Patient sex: F
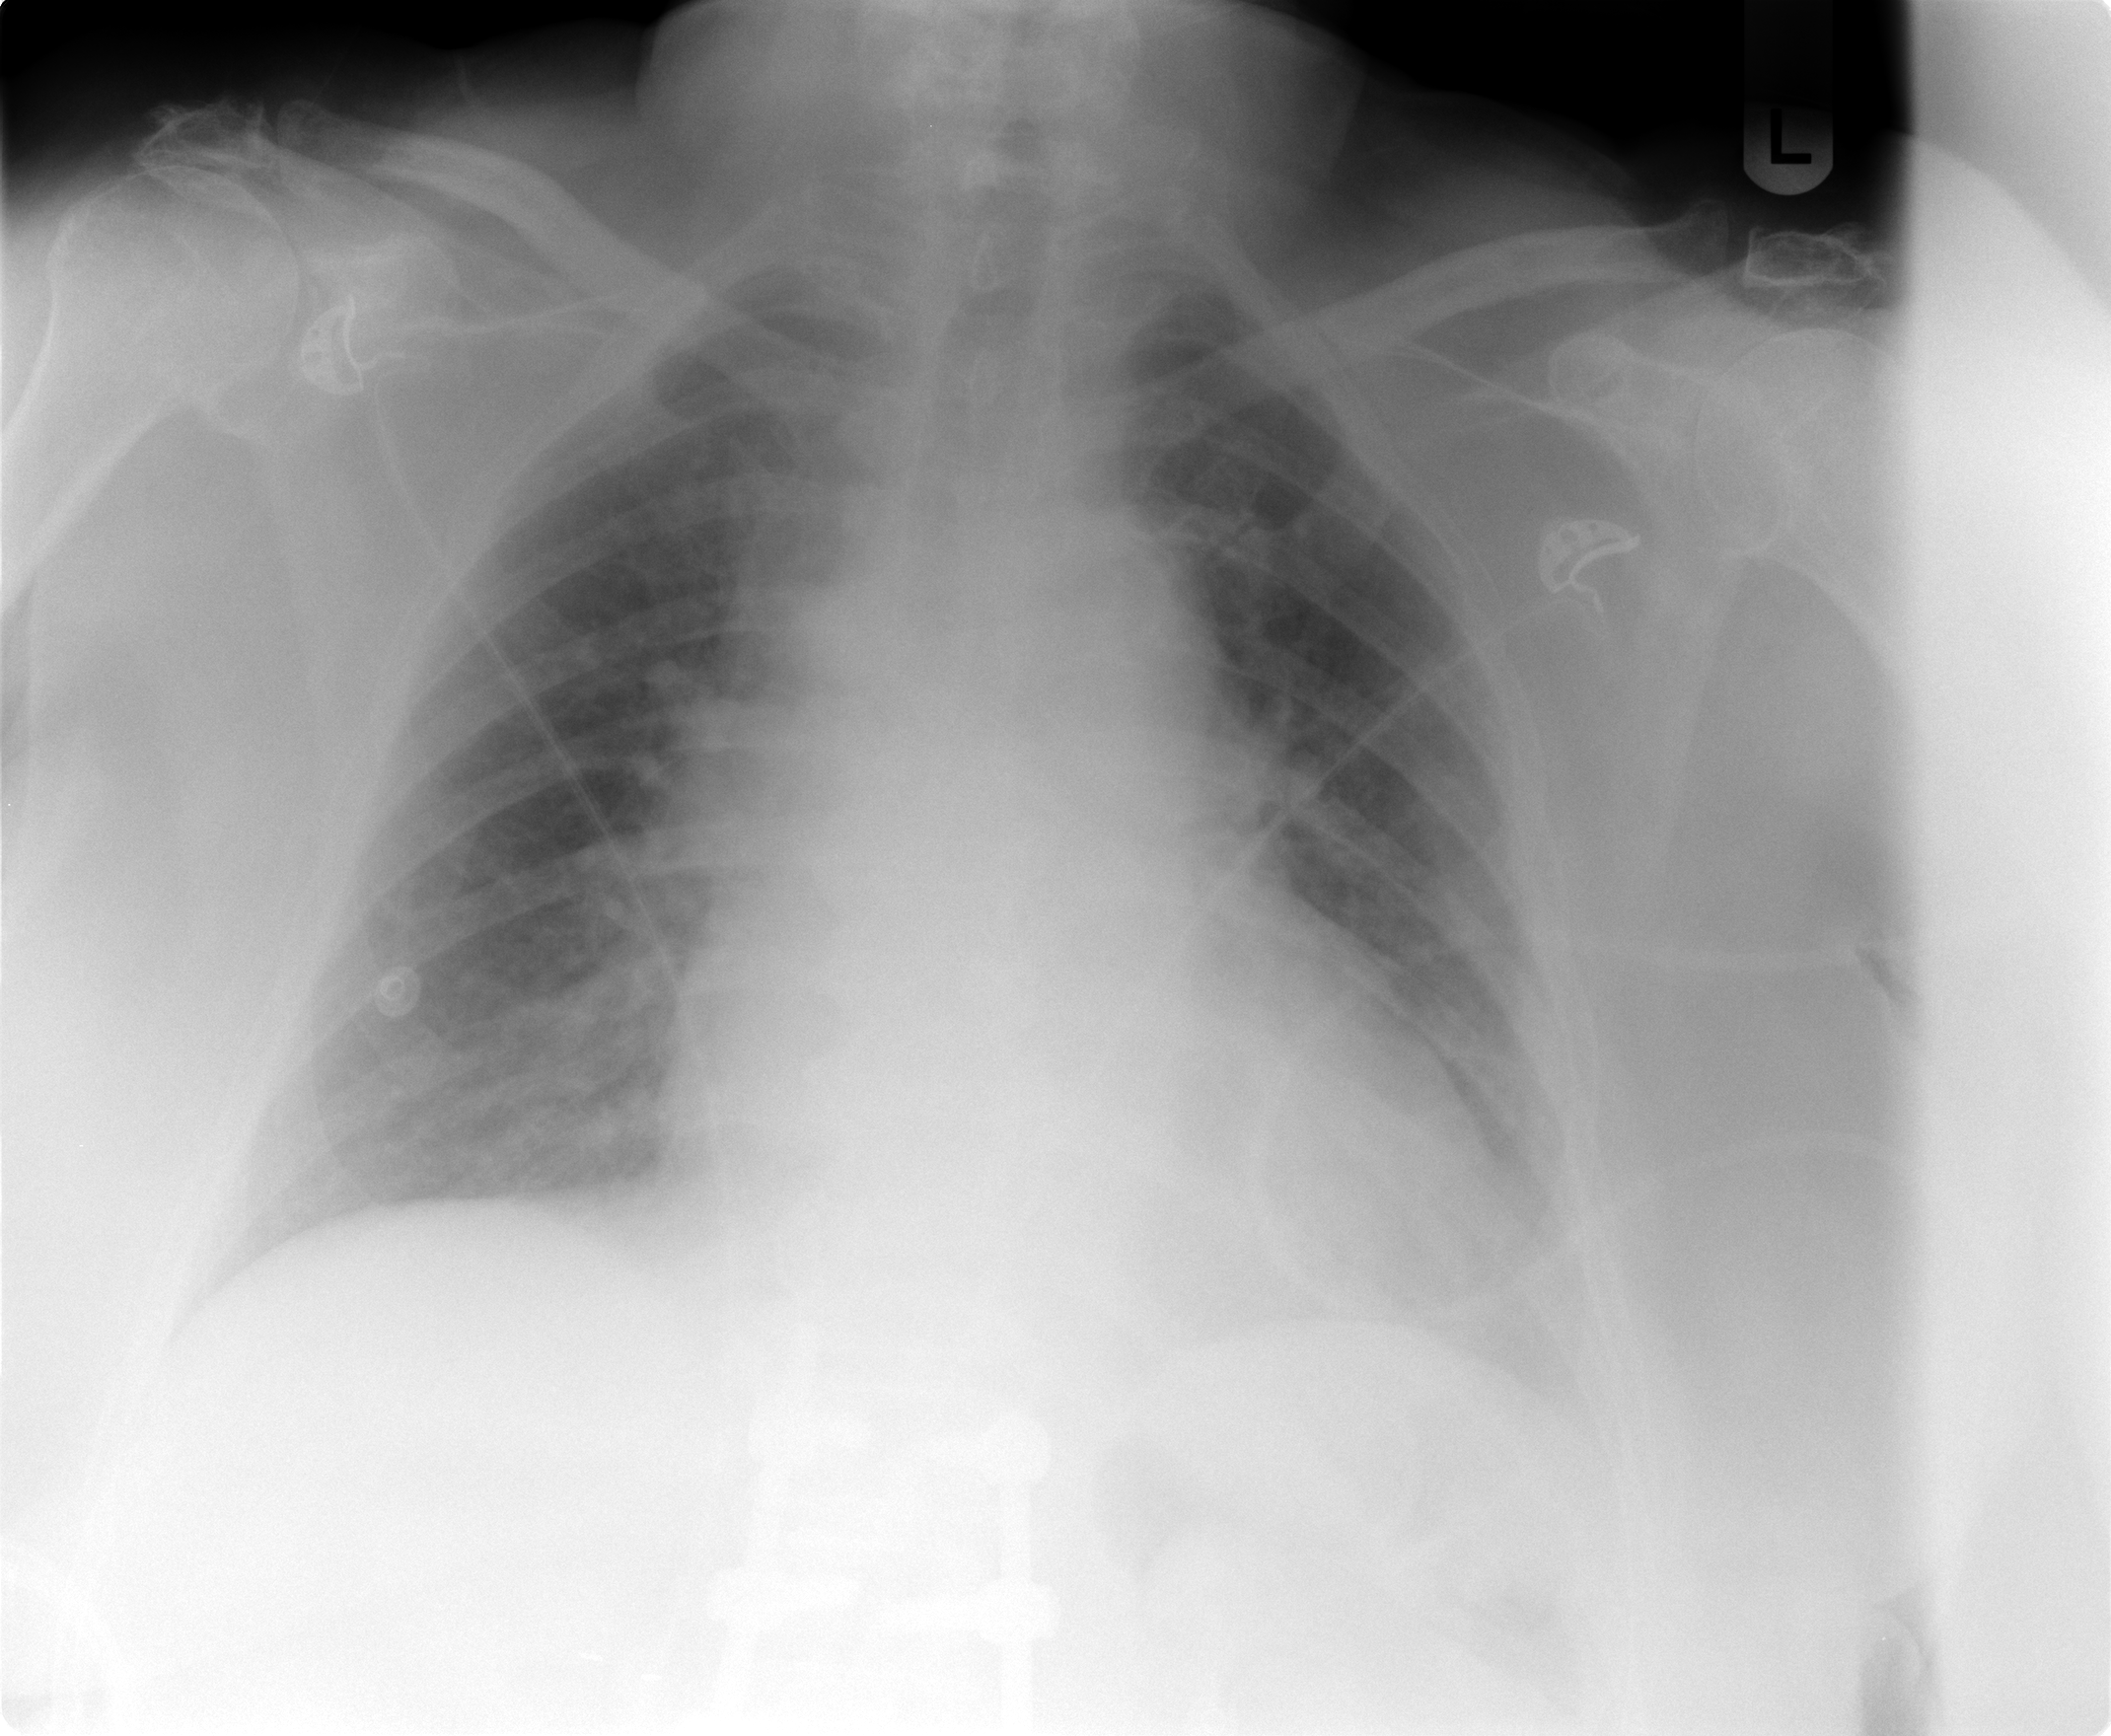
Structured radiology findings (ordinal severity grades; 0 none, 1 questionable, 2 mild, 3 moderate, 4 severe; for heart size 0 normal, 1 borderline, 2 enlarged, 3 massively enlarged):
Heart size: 1
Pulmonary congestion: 2
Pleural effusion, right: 0
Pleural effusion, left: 1
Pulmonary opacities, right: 1
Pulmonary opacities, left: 0
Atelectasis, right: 0
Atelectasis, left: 0